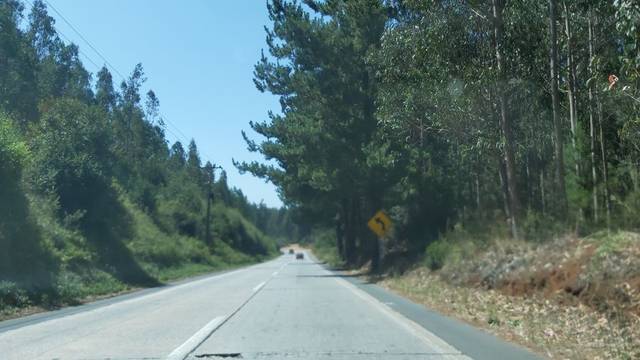
Region: Chile
Coordinates: -36.646, -72.955